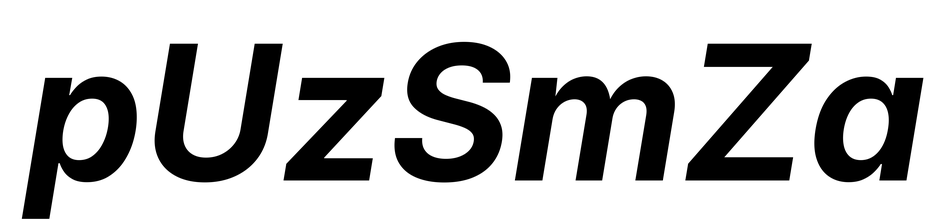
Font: Inter-Italic_Bold_Italic